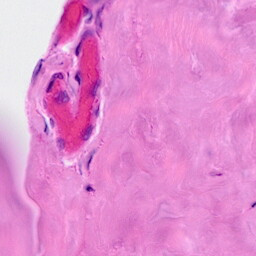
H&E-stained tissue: Breast